Aerial crown-view tile of a tropical tree (Barro Colorado Island, Panama), acquired 20250217:
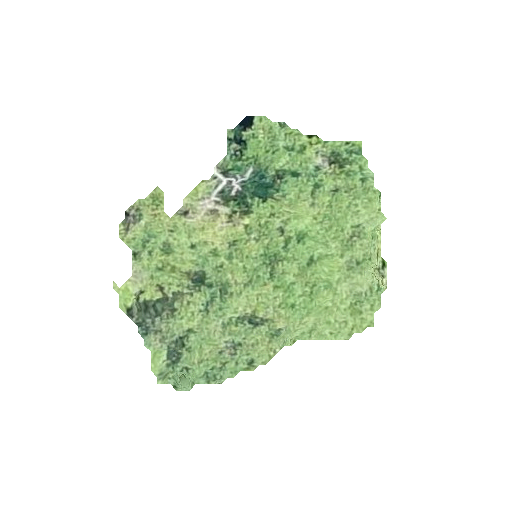
Species: Terminalia amazonia
GBIF accepted scientific name: Terminalia amazonica
Crown area: 74.135 m²